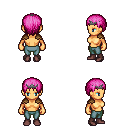
a pixel art fantasy rpg character, female body template, human, tanned skin, leather shoulder armor, teal pants, pink plain hairstyle, iron tiara, maroon shoes, four views (front, back, left, right), 2x2 character sprite sheet, small pixel art, hard edges, no anti-aliasing